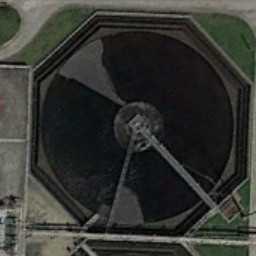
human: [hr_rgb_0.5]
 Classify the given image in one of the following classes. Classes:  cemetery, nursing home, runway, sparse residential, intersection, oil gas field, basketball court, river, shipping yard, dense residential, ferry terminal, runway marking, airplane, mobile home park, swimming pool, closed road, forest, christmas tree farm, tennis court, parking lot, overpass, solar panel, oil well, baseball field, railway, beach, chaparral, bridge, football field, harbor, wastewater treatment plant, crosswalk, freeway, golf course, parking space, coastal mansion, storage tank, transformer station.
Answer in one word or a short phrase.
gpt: wastewater treatment plant